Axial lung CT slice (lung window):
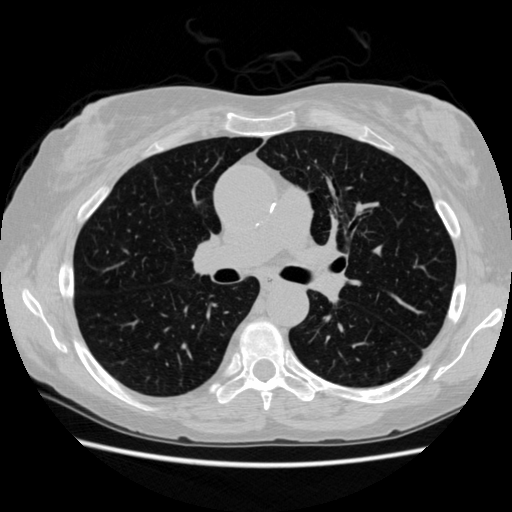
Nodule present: no